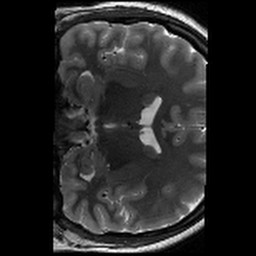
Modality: T2w
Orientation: coronal
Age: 19
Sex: female
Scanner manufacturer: siemens
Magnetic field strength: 3 T
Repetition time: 8.02 s
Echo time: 0.08 s